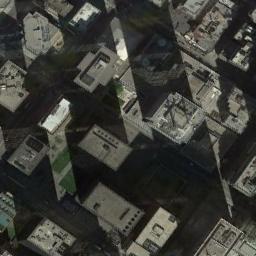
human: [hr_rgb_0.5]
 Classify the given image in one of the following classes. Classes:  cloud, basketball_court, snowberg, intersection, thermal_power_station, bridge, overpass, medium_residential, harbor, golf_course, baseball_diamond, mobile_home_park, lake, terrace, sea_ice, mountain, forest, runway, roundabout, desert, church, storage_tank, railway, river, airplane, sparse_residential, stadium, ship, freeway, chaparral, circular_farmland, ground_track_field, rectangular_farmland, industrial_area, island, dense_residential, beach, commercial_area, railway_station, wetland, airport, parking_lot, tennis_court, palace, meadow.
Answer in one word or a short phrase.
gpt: commercial_area